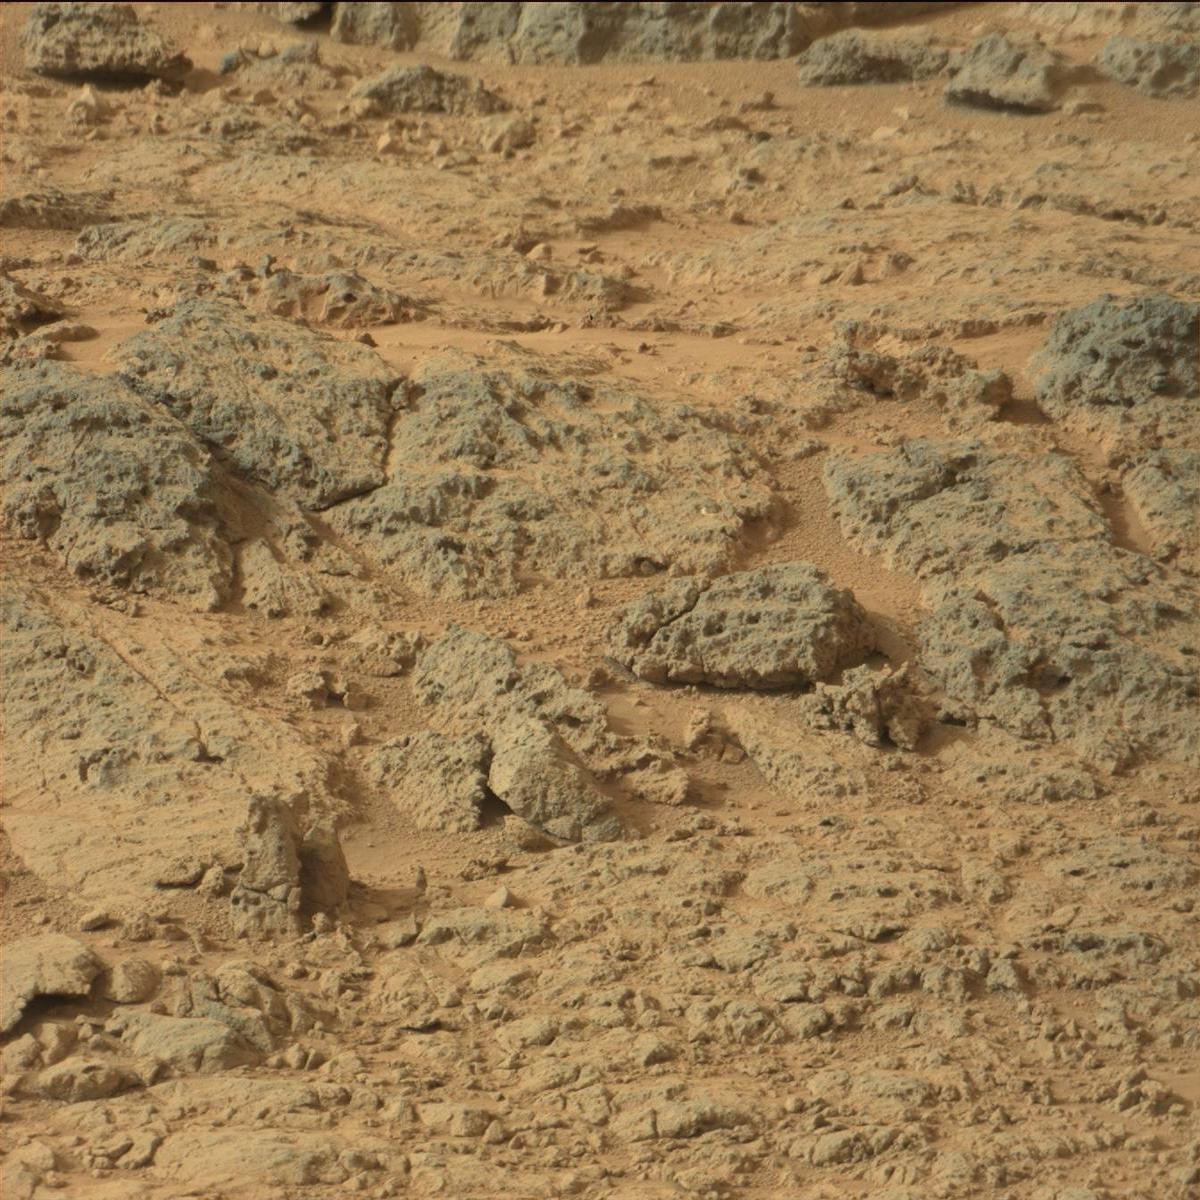
Terrain classes present: Bedrock, Rock, Sand / Soil